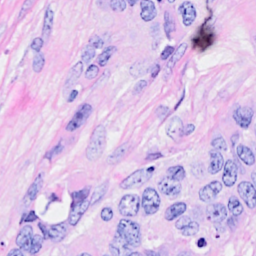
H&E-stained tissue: Breast